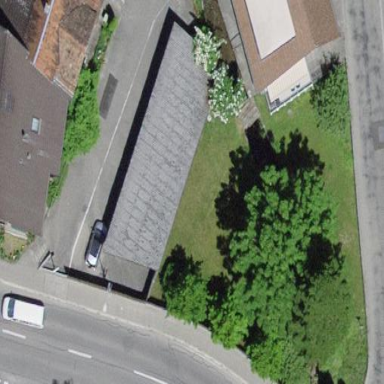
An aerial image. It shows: Garage building.